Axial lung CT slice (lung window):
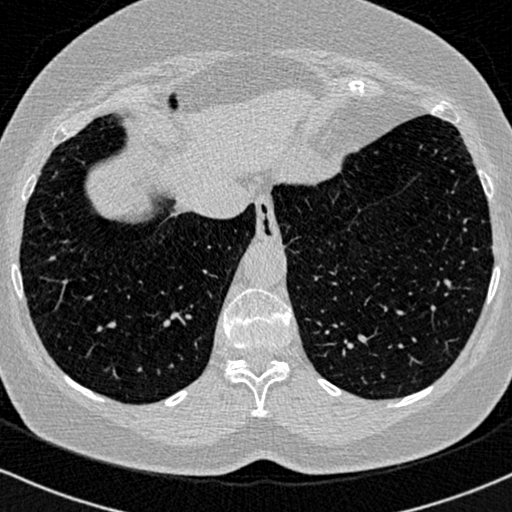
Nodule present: no